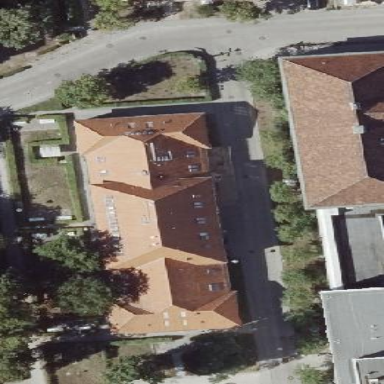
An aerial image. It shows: Hospital building.